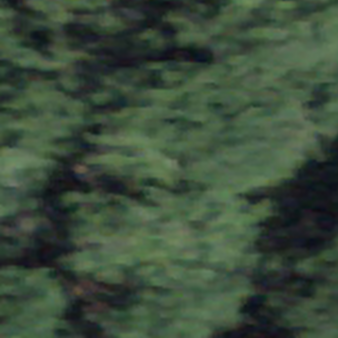
Label: other